Field crop: maize
Growth stage: 2
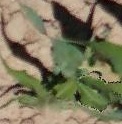
Species: maize